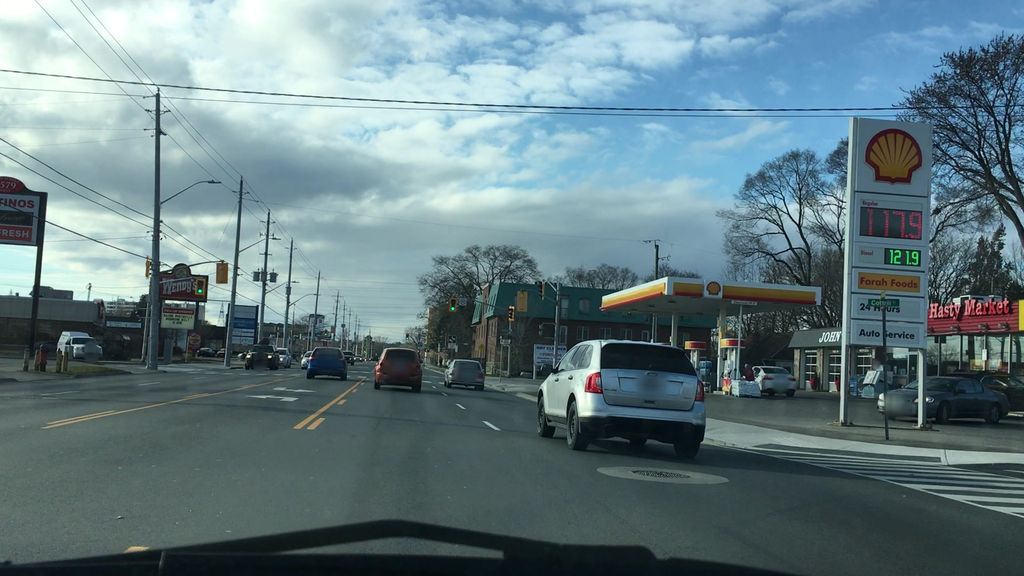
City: hamilton